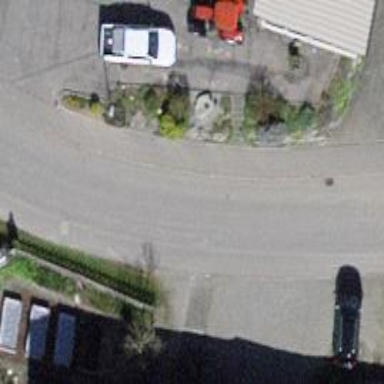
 there is sidewalk. Agricultural vehicles like motorcars can be seen on this road."